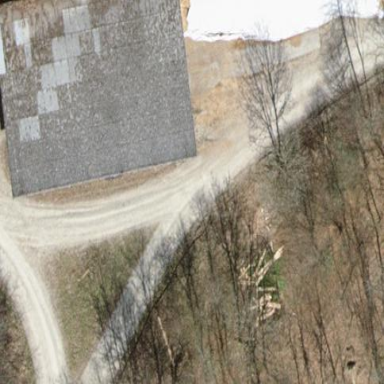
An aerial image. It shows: Shed.